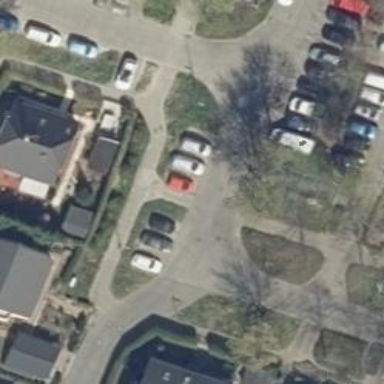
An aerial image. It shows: Sidewalk along the footway.